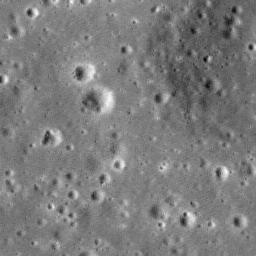
Host type: background_regolith
Lunar coordinates: latitude nan, longitude nan